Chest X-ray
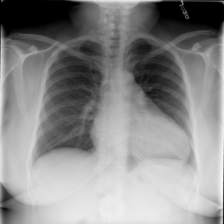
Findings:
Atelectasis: negative
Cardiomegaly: positive
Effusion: negative
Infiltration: negative
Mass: negative
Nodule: negative
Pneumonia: negative
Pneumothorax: negative
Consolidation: negative
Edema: negative
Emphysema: negative
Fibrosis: negative
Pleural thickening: negative
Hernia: negative